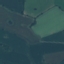
Land use / land cover: Pasture